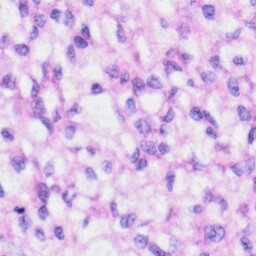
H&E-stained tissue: Liver